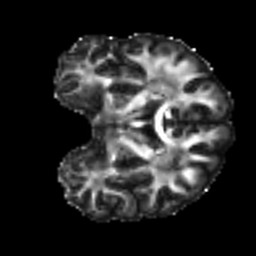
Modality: FA
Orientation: coronal
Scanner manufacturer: siemens
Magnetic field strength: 3 T
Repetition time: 4 s
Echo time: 0.0594 s